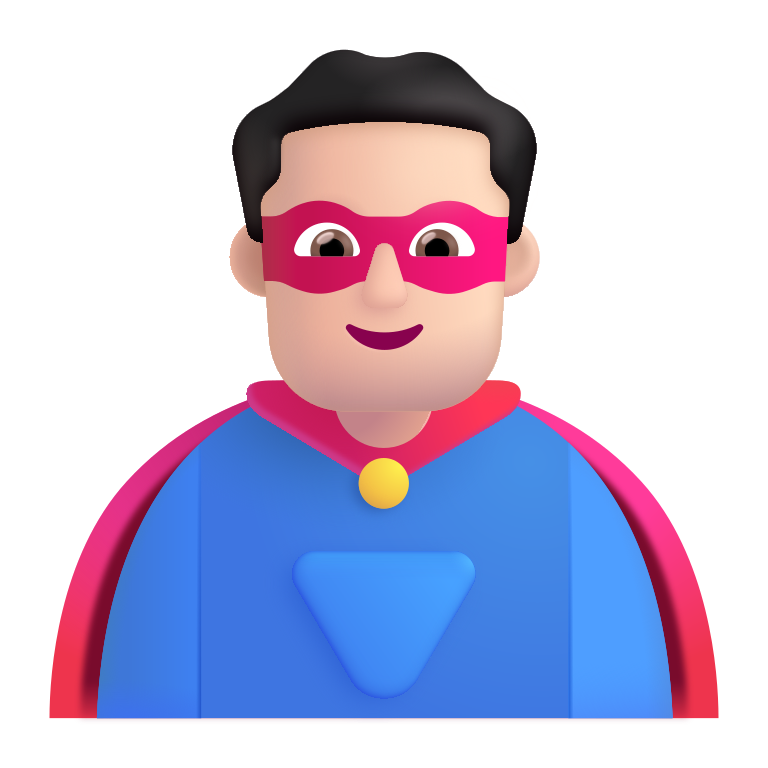
man superhero color light